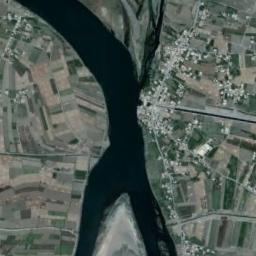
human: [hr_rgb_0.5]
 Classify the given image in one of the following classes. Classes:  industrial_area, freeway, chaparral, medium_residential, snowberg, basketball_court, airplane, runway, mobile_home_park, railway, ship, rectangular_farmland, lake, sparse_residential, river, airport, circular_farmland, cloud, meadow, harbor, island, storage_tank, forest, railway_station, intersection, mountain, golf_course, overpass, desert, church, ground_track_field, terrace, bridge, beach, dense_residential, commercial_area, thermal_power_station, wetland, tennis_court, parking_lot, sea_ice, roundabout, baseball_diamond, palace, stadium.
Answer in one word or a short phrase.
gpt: river